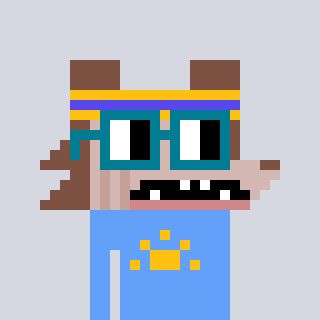
a pixel art character with square dark green glasses, a werewolf-shaped head and a blue-colored body on a cool background